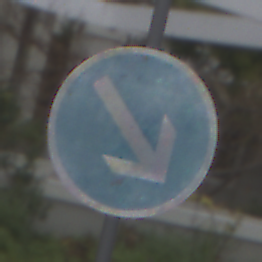
Verkehrszeichen: VorgeschriebeneVorbeifahrtRechts
Umgebung: Outdoor, Urban
Tageszeit: Midday
Wetter: Overcast
Licht: Natural
Jahreszeit: NotSpecified
Kontrast: LowContrast